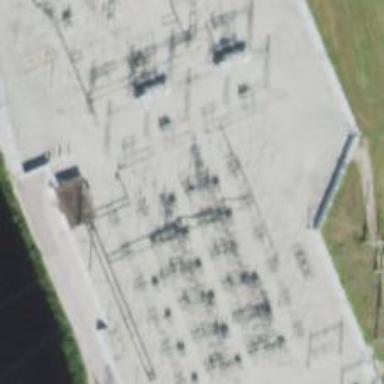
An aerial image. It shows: Lattice structure tower used for power distribution.